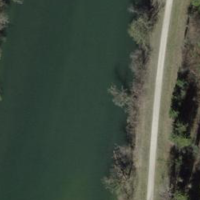
EUNIS habitat code: 15
Species observed at this site:
Anacamptis pyramidalis